Question: Please have a look at the following code
'''
<TableLayout
android:id="@+id/sales_inq_table"
android:layout_width="match_parent"
android:layout_height="wrap_content"
android:stretchColumns="2"
android:shrinkColumns="1"
>
<TableRow
android:id="@+id/tableRow1"
android:layout_width="wrap_content"
android:layout_height="wrap_content"
android:paddingTop="10dp"
android:paddingBottom="10dp"
android:paddingLeft="5dp"
android:paddingRight="5dp">
<ImageView
android:id="@+id/imageView1"
android:layout_width="wrap_content"
android:layout_height="wrap_content"
android:src="@android:drawable/presence_audio_online" />
<TextView
android:id="@+id/testWord"
android:layout_width="wrap_content"
android:layout_height="wrap_content"
android:textAppearance="?android:attr/textAppearanceSmall"
android:text="John"
/>
<TextView
android:id="@+id/textView3"
android:layout_width="wrap_content"
android:layout_height="wrap_content"
android:layout_gravity="right"
android:textAppearance="?android:attr/textAppearanceSmall"
android:text="<PHONE> 111" />
</TableRow>
<TableRow
android:id="@+id/tableRow2"
android:layout_width="wrap_content"
android:layout_height="wrap_content"
android:textAppearance="?android:attr/textAppearanceSmall"
android:paddingTop="10dp"
android:paddingBottom="10dp"
android:paddingLeft="5dp"
android:paddingRight="5dp" >
<ImageView
android:id="@+id/imageView1"
android:layout_width="wrap_content"
android:layout_height="wrap_content"
android:src="@android:drawable/presence_audio_away" />
<TextView
android:layout_width="wrap_content"
android:layout_height="wrap_content"
android:text="Burrows" />
<TextView
android:id="@+id/textView3"
android:layout_width="wrap_content"
android:layout_height="wrap_content"
android:layout_gravity="right"
android:text="<PHONE> 111" />
</TableRow>
</TableLayout>
'''
In this code, in the second column, there is a 14 digits number. Only part of this text is getting displayed. I have tried lot of ways to solve this, but the issue still remains as it is. Following image shows this.
If I remove 'strechColumns' and add custom padding/margin, what will happen is that if the name is short, then the particular number will get displayed bit more aligned to left than the second field number. Not like that, all the numbers in all fields should be align properly, vertically.

How can I fix this?
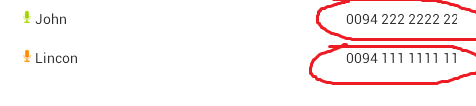
Answer: Modify
'''
<TableLayout xmlns:android="http://schemas.android.com/apk/res/android"
xmlns:tools="http://schemas.android.com/tools"
android:id="@+id/sales_inq_table"
android:layout_width="match_parent"
android:layout_height="wrap_content"
android:shrinkColumns="0"
android:stretchColumns="1" >
<TableRow
android:id="@+id/tableRow1"
android:layout_width="match_parent"
android:layout_height="0dp"
android:layout_weight="1"
android:paddingBottom="10dp"
android:paddingLeft="5dp"
android:paddingRight="5dp"
android:paddingTop="10dp" >
<ImageView
android:id="@+id/imageView1"
android:layout_width="wrap_content"
android:layout_height="wrap_content"
android:layout_weight="1"
android:src="@android:drawable/presence_audio_online" />
<TextView
android:id="@+id/testWord"
android:layout_width="wrap_content"
android:layout_height="wrap_content"
android:layout_weight="1"
android:text="John"
android:textAppearance="?android:attr/textAppearanceSmall" />
<TextView
android:id="@+id/textView3"
android:layout_width="wrap_content"
android:layout_height="match_parent"
android:layout_gravity="right"
android:layout_weight="0"
android:text="<PHONE> 111"
android:textAppearance="?android:attr/textAppearanceSmall" />
</TableRow>
<TableRow
android:id="@+id/tableRow2"
android:layout_width="wrap_content"
android:layout_height="0dp"
android:layout_weight="1"
android:paddingBottom="10dp"
android:paddingLeft="5dp"
android:paddingRight="5dp"
android:paddingTop="10dp"
android:textAppearance="?android:attr/textAppearanceSmall" >
<ImageView
android:id="@+id/imageView1"
android:layout_width="wrap_content"
android:layout_height="wrap_content"
android:layout_weight="1"
android:src="@android:drawable/presence_audio_away" />
<TextView
android:layout_width="wrap_content"
android:layout_height="wrap_content"
android:layout_weight="1"
android:text="Burrows" />
<TextView
android:id="@+id/textView3"
android:layout_width="wrap_content"
android:layout_height="wrap_content"
android:layout_gravity="right"
android:layout_weight="0"
android:text="<PHONE> 111" />
</TableRow>
</TableLayout>
'''